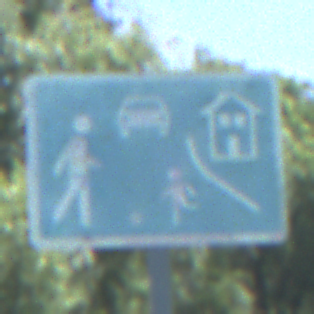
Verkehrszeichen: BeginnVerkehrsberuhigterBereich
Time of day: Midday
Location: Outdoor (Nature)
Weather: Clear
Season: Summer
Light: Natural